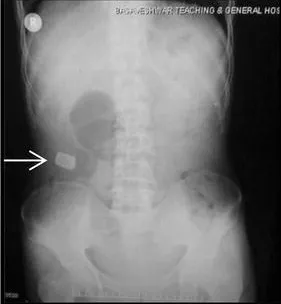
Erect X ray abdomen showing radiopaque shadow in the right iliac fossa.
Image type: radiology (x_ray)